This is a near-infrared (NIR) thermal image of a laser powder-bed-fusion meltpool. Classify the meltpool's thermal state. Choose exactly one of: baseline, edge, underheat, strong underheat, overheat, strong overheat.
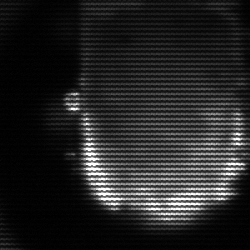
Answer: baseline